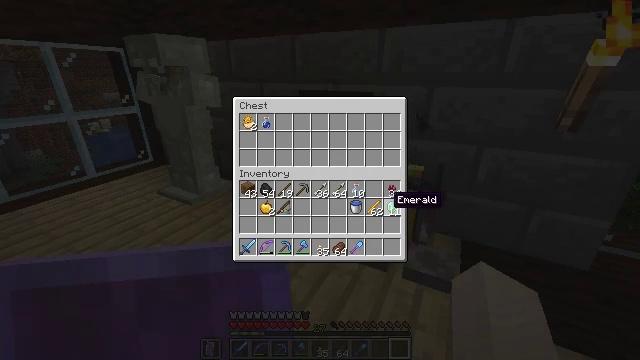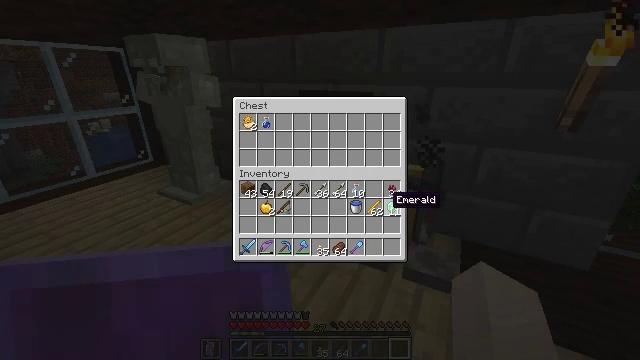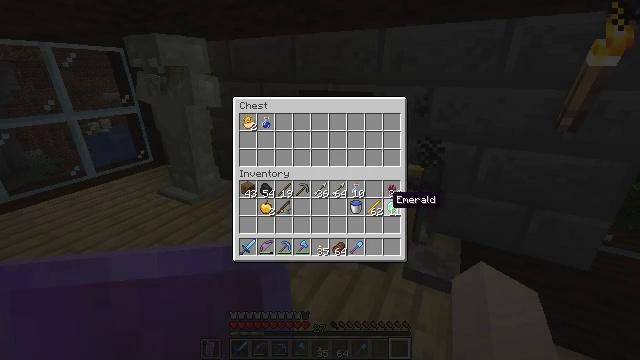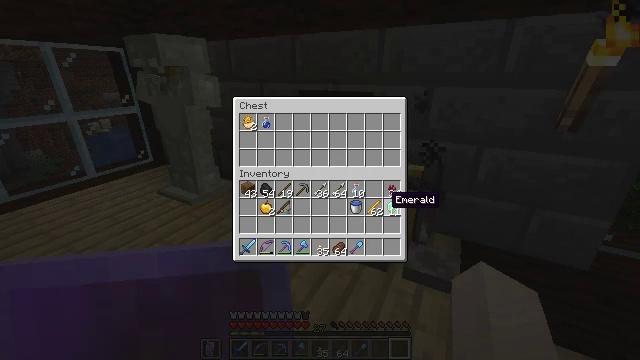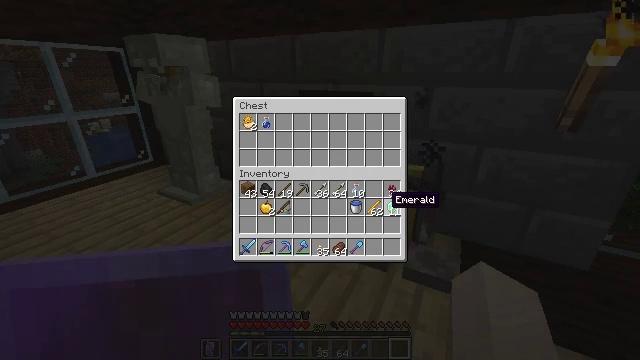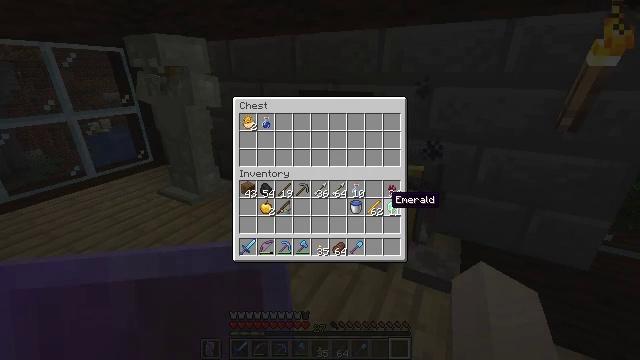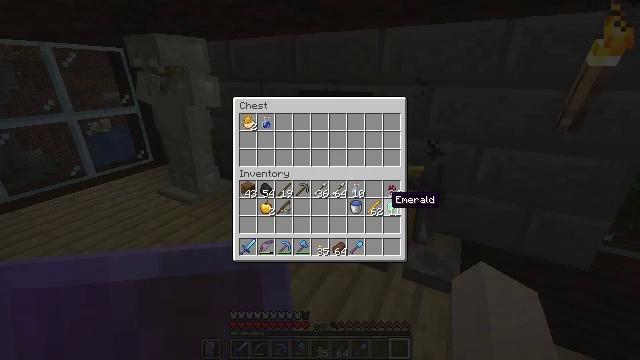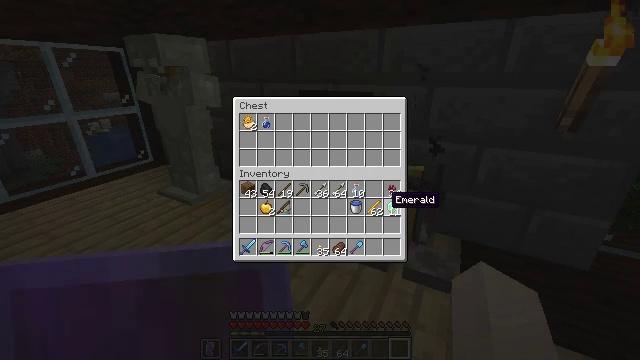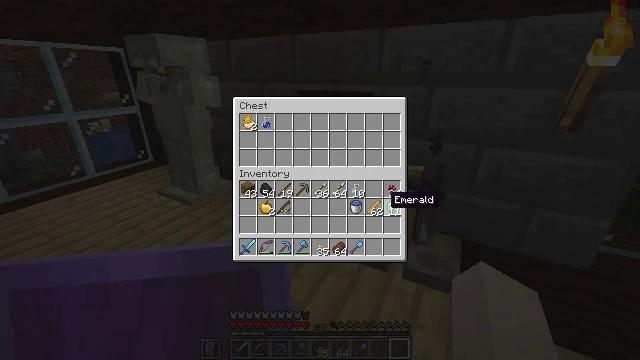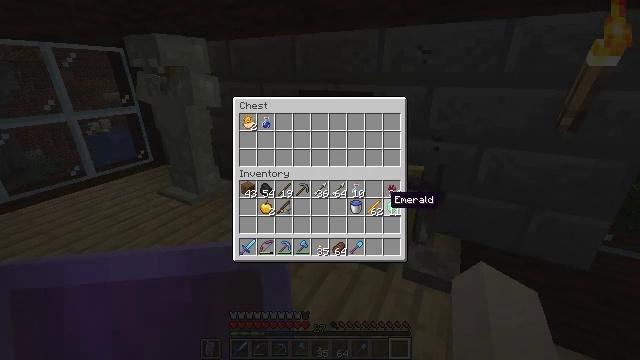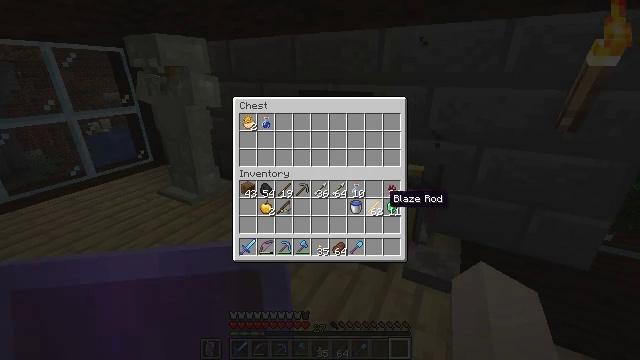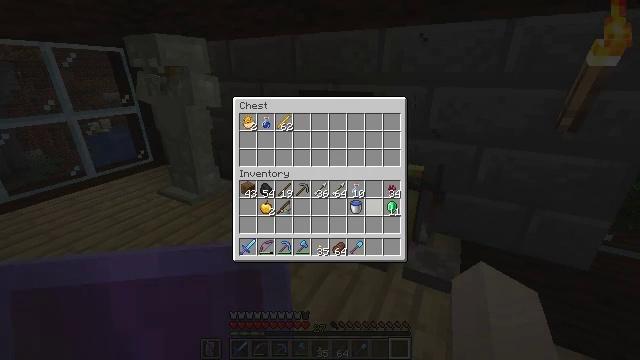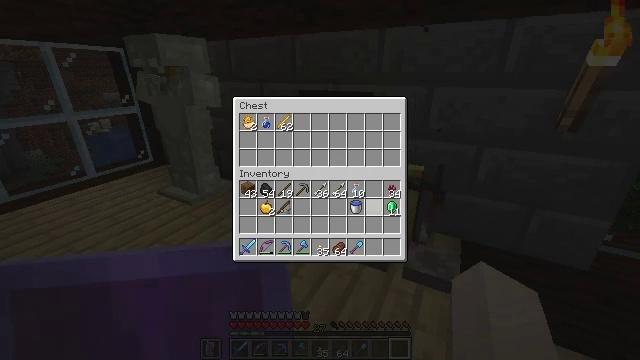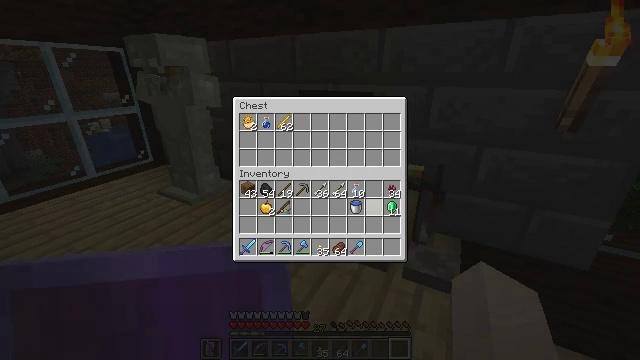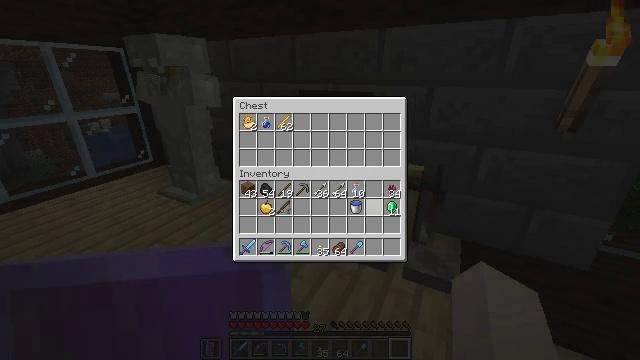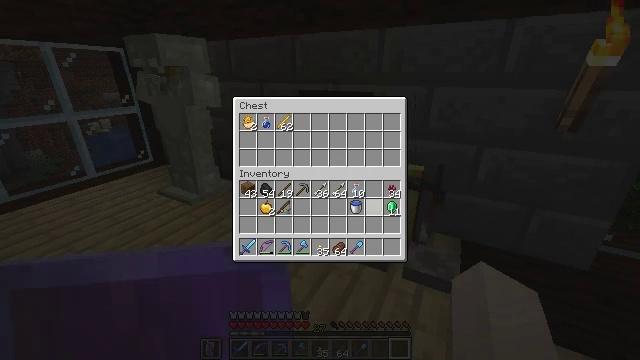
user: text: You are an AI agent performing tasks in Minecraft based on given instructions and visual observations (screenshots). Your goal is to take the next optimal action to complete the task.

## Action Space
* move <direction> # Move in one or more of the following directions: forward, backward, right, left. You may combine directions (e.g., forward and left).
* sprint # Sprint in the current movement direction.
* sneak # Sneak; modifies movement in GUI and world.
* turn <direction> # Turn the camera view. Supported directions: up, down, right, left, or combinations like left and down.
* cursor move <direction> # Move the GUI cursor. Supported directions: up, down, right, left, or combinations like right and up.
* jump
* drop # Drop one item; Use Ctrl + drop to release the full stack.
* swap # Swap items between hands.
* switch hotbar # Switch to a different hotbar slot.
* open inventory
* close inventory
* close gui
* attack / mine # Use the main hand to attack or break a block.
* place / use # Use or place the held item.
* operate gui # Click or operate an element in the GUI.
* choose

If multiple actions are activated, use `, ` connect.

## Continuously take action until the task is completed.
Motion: motion action
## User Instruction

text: Turn blaze rods into blaze powder.
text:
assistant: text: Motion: no_op
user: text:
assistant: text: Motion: no_op
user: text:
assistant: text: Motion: no_op
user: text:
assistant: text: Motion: sneak
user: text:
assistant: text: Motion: sneak
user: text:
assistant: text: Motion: sneak
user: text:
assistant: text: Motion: sneak
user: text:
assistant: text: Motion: no_op
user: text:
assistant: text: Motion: sneak
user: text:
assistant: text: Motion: sneak
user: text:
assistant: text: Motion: sneak, operate gui
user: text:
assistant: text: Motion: sneak, operate gui
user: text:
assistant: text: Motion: sneak
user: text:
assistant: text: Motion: no_op
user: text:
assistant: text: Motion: no_op
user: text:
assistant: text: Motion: no_op
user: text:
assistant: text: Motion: turn right and down, close gui
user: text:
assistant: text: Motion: turn right and down
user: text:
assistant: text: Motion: move forward, turn right and down
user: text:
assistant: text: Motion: move forward
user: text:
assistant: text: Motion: move forward, sprint
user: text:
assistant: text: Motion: move forward, sprint
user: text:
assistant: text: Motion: move forward, sprint, turn right
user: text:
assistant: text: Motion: move forward, turn left and up
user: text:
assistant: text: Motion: move forward, turn left and up
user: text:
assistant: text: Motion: move forward, turn left and up
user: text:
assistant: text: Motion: move forward, turn left
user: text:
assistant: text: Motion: move forward, turn left and down
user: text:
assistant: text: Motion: move forward and move right, turn left and down
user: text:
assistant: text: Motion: move forward and move right, turn left and down